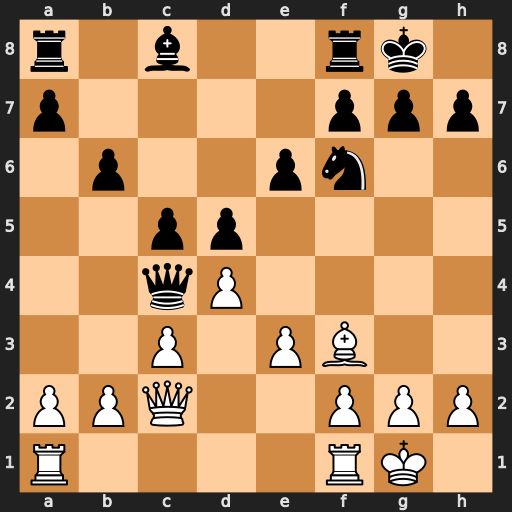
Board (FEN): r1b2rk1/p4ppp/1p2pn2/2pp4/2qP4/2P1PB2/PPQ2PPP/R4RK1
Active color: w
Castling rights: -
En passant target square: -
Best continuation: Be2 Qxe2 Qxe2